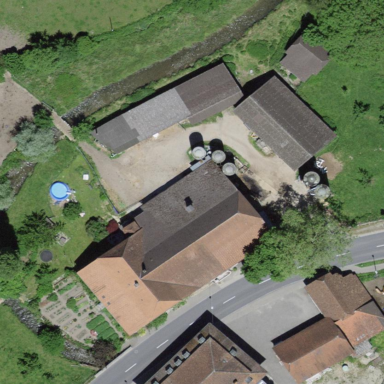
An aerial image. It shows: Farmyard area.